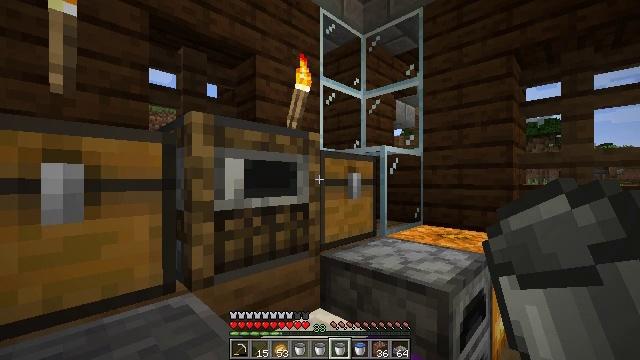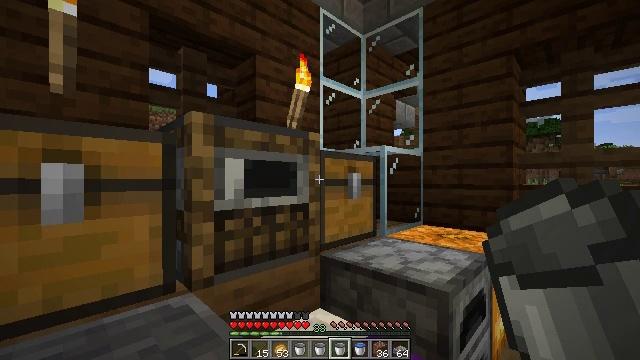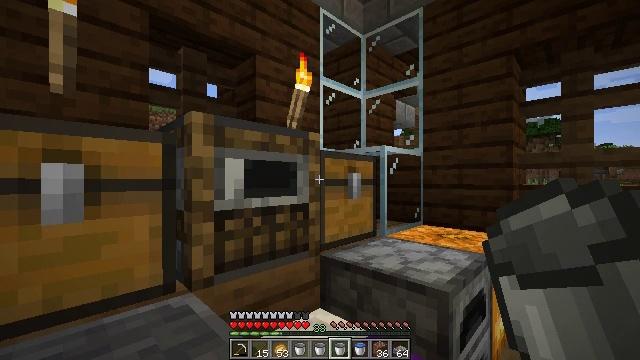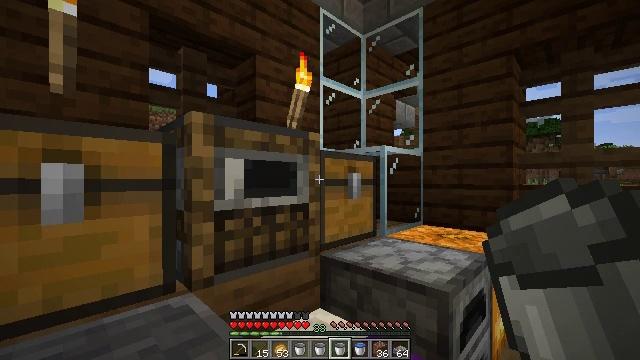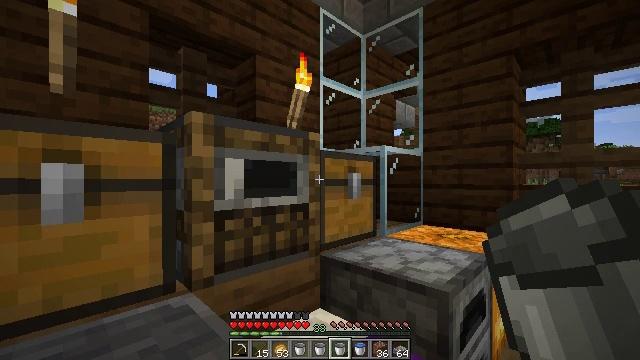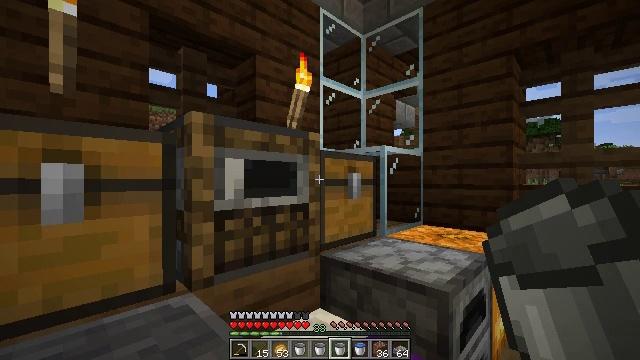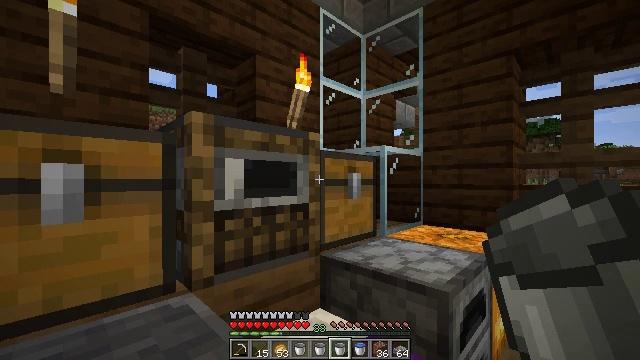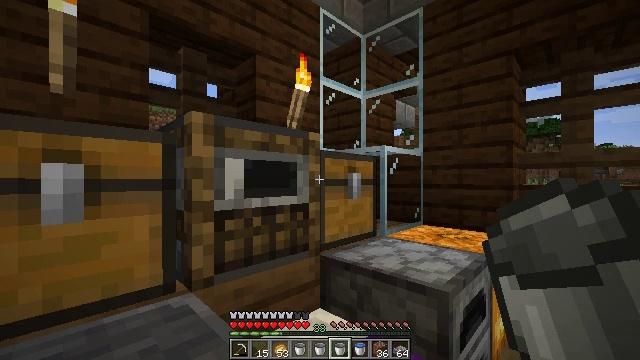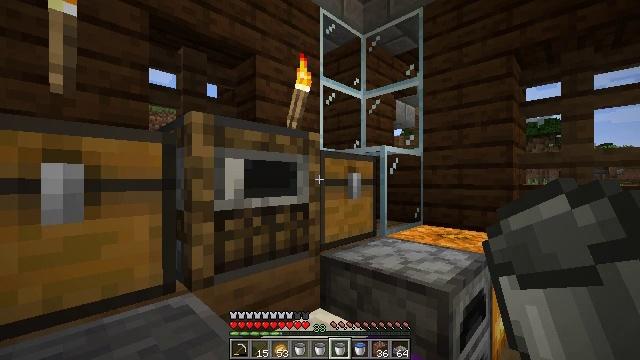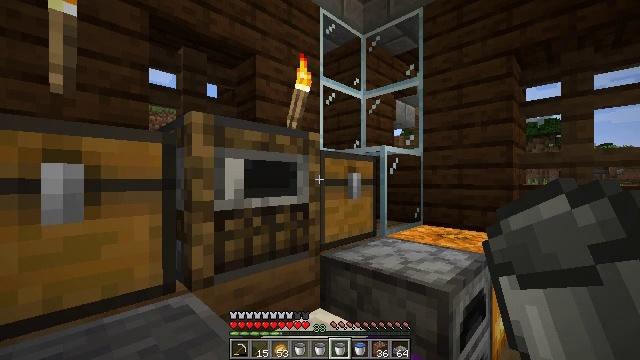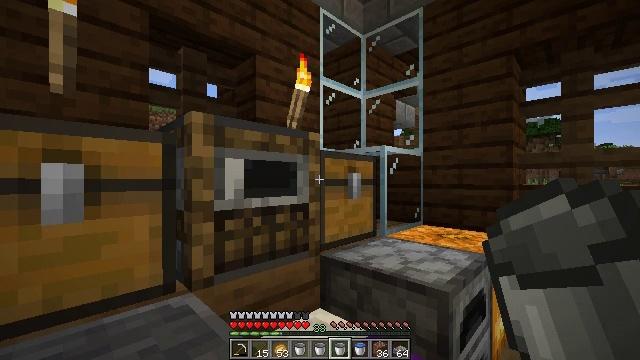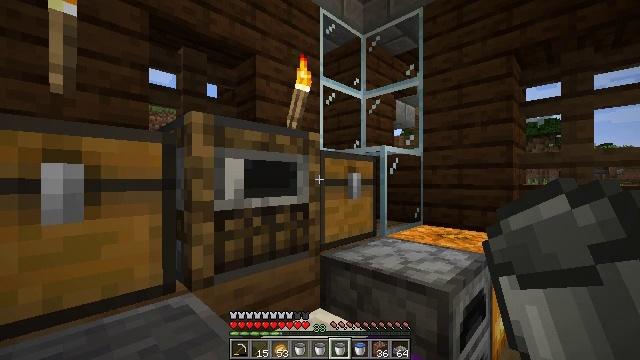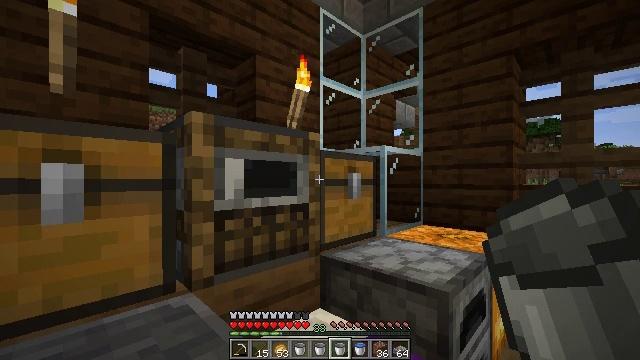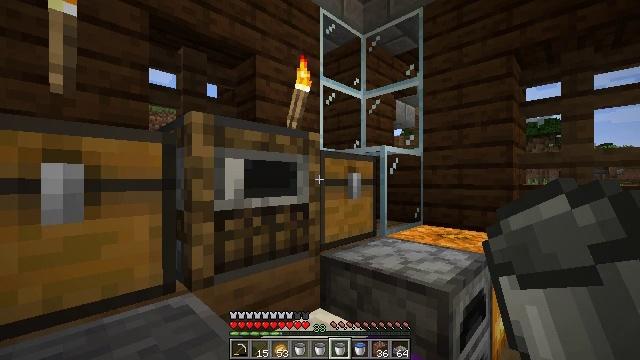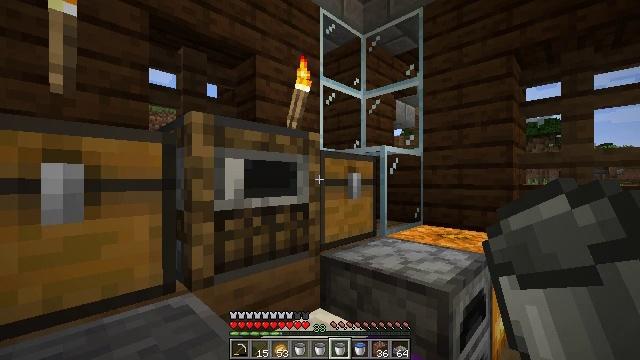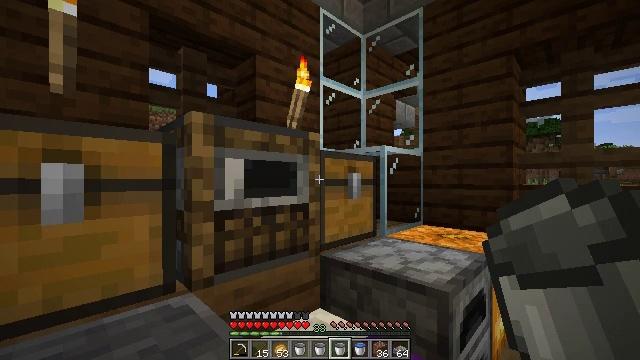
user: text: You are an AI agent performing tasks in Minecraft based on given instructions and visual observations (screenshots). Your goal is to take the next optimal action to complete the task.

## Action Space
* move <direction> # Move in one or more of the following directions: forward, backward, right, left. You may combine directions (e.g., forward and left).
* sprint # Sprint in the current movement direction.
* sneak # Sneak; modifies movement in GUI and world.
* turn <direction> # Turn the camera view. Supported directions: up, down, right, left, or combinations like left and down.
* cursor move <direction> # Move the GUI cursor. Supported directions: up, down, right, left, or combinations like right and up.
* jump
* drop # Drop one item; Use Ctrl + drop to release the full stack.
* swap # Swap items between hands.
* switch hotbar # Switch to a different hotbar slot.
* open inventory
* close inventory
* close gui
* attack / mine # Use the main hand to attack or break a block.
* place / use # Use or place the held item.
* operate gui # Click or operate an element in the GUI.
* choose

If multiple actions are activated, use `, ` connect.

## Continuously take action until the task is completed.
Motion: motion action
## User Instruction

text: Collect spruce leaves for landscaping.
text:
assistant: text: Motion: no_op
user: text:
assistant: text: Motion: no_op
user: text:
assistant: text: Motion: no_op
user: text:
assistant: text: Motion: no_op
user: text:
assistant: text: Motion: no_op
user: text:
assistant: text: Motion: no_op
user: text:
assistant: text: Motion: no_op
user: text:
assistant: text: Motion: no_op
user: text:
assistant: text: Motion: no_op
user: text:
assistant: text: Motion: no_op
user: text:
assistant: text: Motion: no_op
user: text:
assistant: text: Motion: no_op
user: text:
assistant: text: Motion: no_op
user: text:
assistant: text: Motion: no_op
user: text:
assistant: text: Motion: no_op
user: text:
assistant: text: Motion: no_op
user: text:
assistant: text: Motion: no_op
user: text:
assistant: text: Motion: no_op
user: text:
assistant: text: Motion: no_op
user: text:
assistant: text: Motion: no_op
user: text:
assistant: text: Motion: no_op
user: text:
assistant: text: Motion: no_op
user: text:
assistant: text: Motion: no_op
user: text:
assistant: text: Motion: no_op
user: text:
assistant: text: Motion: no_op
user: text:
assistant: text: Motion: no_op
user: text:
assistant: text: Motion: no_op
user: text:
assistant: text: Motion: no_op
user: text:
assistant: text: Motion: no_op
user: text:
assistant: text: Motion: no_op